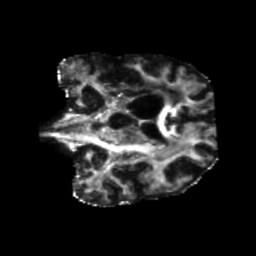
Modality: FA
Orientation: coronal
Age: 59
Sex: male
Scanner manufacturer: siemens
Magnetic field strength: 3 T
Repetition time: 5.25 s
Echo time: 0.08 s